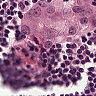
Metastatic tissue present: yes